Current action and preconditions to check: trajectory_clear

Your task: For each precondition in the list above, predict whether it will hold at this action.

Consider the current scene as observed from the mobile robot's camera, and analyze the predicted future states of all dynamic agents (e.g., people, animals, vehicles, or any moving entities) within the NEXT SECOND.

IMPORTANT: Only answer "very likely" if you are absolutely certain—based on strong, clear evidence—that a dynamic agent will violate the precondition in the predicted future state. Do NOT answer "very likely" for unlikely, ambiguous, or low-probability risks.

Ask yourself for each precondition: Is there a high probability, with clear and convincing evidence, that the predicted future states of any dynamic agent will interfere with the predicted future state of the currently executing action within the NEXT SECOND, causing that precondition to fail?

Assess the risk level based on these predictions. Use "likely" or "very likely" if motions create a clear risk of interference.

Use "neutral" or "improbable" if agents are nearby but their predicted paths are clearly diverging or non-conflicting.

Failure Risk Categories: "very improbable", "improbable", "neutral", "likely", "very likely"

Answer Format: Output ONLY the probability_of_failure value from these categories: "very improbable", "improbable", "neutral", "likely", "very likely"

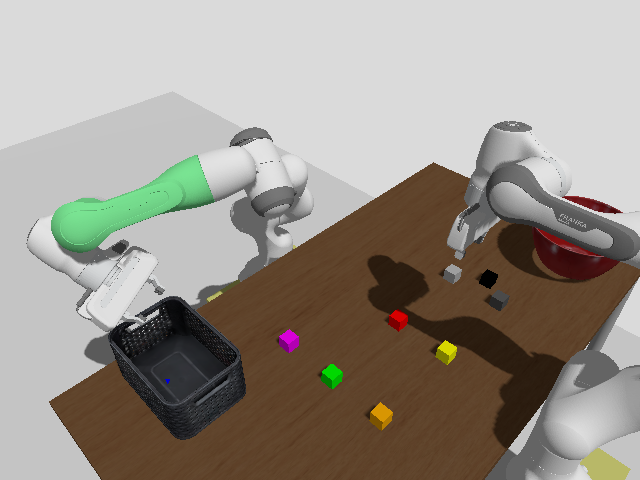

Answer: very improbable